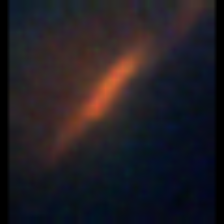
Taxon: Pennate
Group: Diatoms